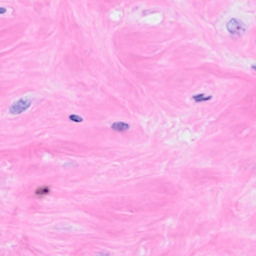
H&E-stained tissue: Breast